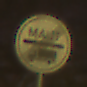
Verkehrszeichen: EndeMautpflicht
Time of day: Night
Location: Outdoor (Suburban)
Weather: Clear
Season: NotSpecified
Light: Artificial